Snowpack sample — Loveland Pass, Silver Plume, Colorado, USA (1/12/25, 11:40 AM MST)
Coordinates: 39.66, -105.88
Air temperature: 7 °F
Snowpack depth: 140 cm
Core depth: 10 cm
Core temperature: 41 °F
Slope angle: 11°, slope face: 30°
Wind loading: high
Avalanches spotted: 2
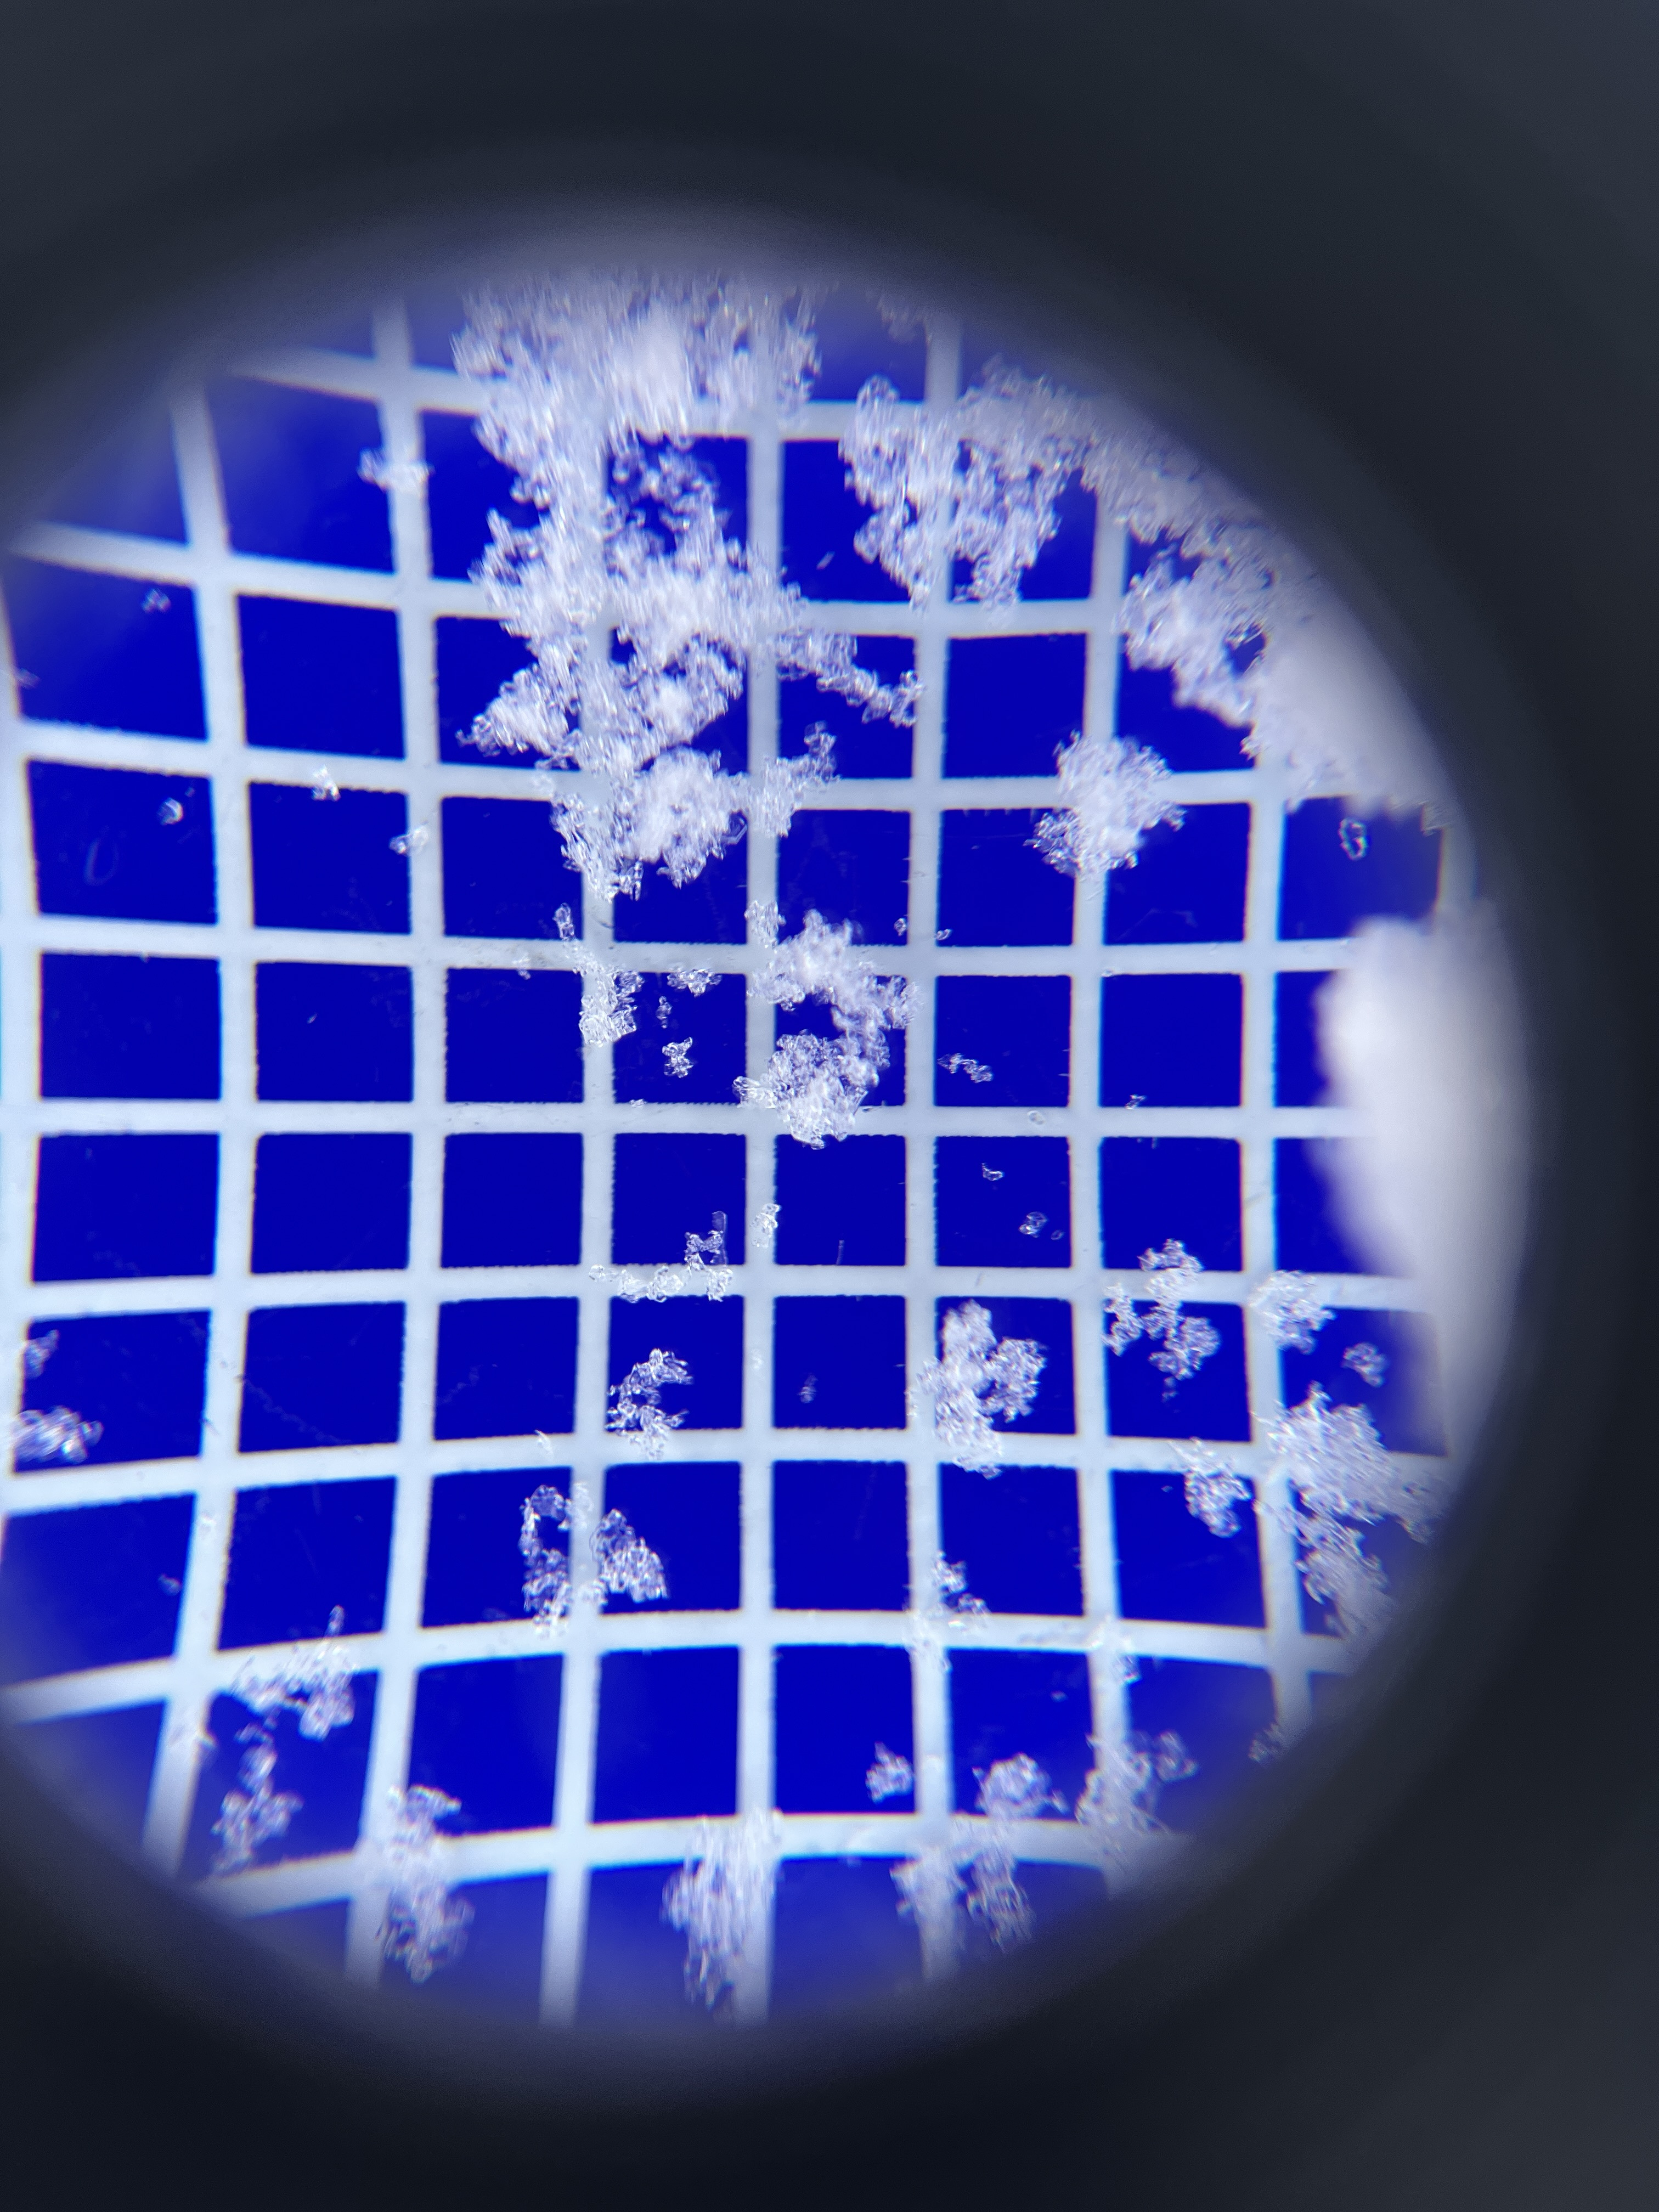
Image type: magnified_profile
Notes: Pilot using slightly modified coring method that took too large segment for snow profile picturing, advised not to use in higher level models. Two avalanche on south face nearby, partially cloudy with light snow in the last 24 hours. Lots of wind loading on eastern features.